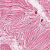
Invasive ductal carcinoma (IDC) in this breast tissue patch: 0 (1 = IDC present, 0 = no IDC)